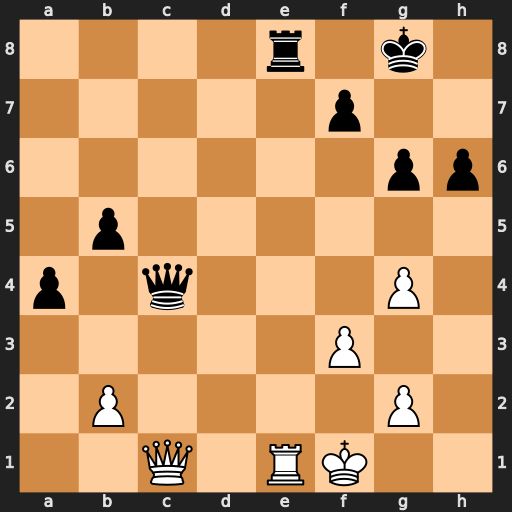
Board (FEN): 4r1k1/5p2/6pp/1p6/p1q3P1/5P2/1P4P1/2Q1RK2
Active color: w
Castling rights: -
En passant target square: -
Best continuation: Qxc4 Rxe1+ Kxe1 bxc4 Kd2